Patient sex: M
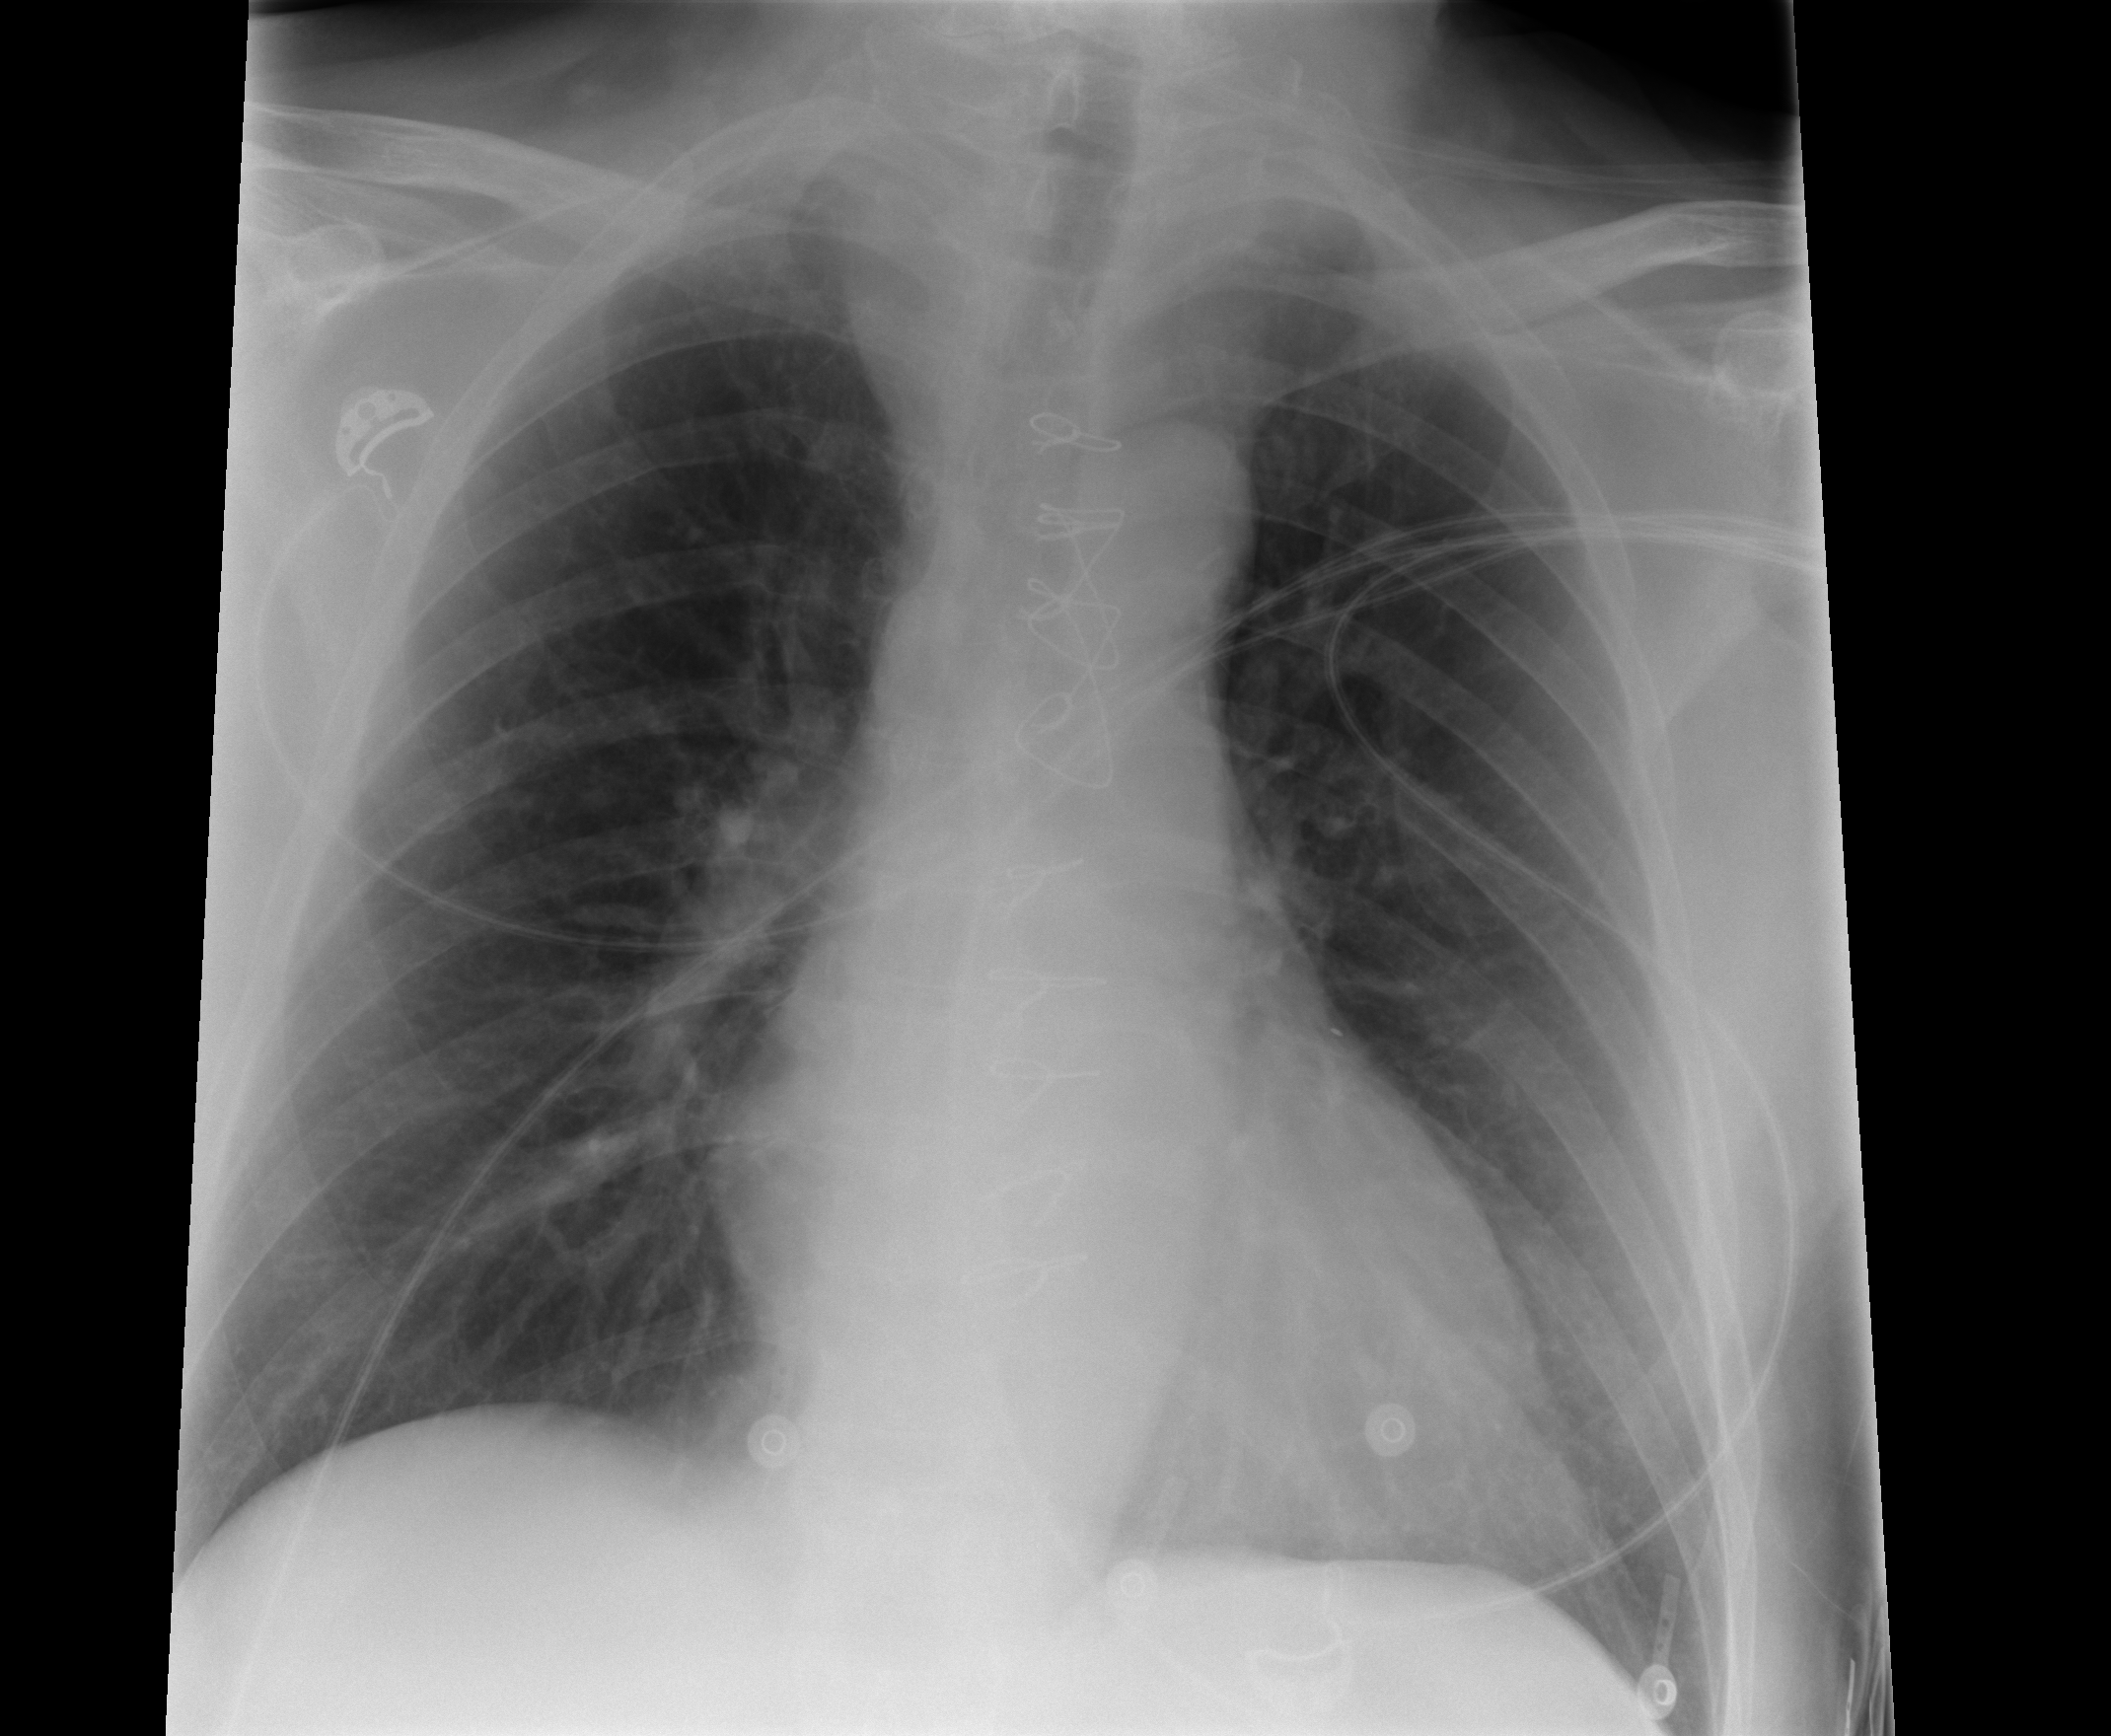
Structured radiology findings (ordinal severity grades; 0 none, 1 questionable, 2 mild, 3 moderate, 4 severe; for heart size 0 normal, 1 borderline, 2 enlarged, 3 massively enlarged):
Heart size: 2
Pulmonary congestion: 1
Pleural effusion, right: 0
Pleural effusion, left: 0
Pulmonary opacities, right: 0
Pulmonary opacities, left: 0
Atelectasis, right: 1
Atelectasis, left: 1